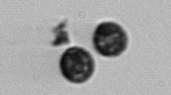
Label: Thalassiosira